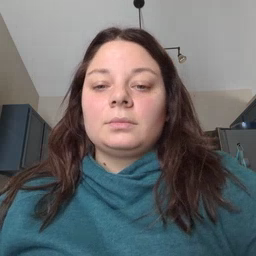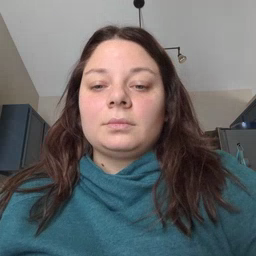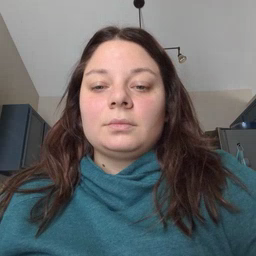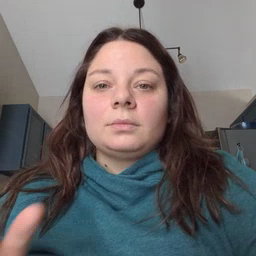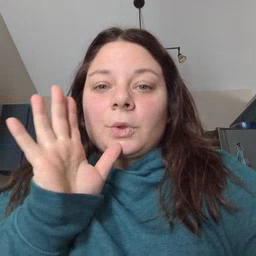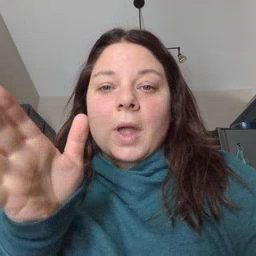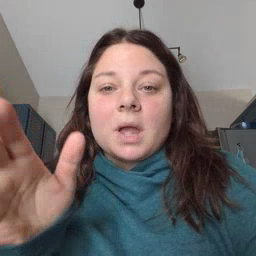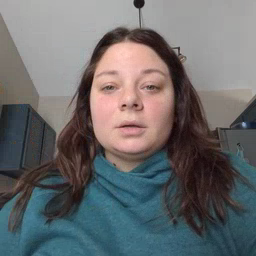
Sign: grandma